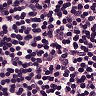
Metastatic tissue present: no